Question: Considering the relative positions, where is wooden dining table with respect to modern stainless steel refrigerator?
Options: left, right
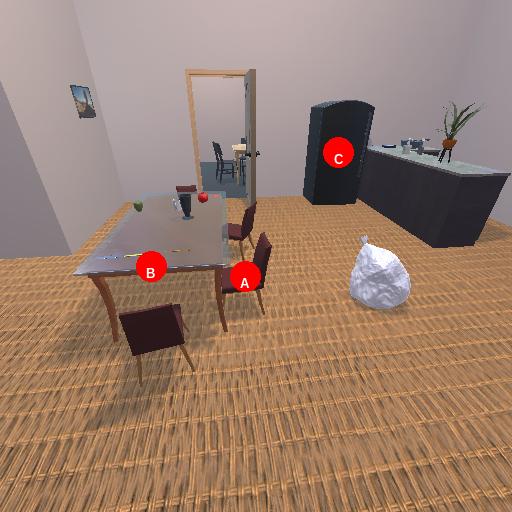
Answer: left